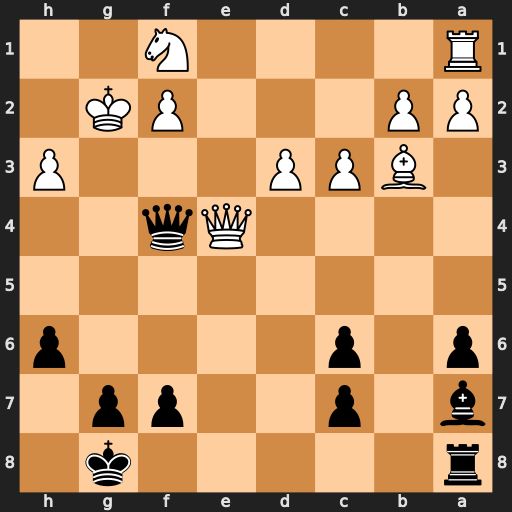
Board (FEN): r5k1/b1p2pp1/p1p4p/8/4Qq2/1BPP3P/PP3PK1/R4N2
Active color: b
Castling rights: -
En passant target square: -
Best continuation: Qxf2+ Kh1 Qg1#